Interaction volume radius: 5 \u00c5
Interaction volume height: 15 \u00c5
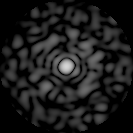
Disorder parameter: 0.8557